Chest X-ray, AP view. Patient: 50 years old, sex M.
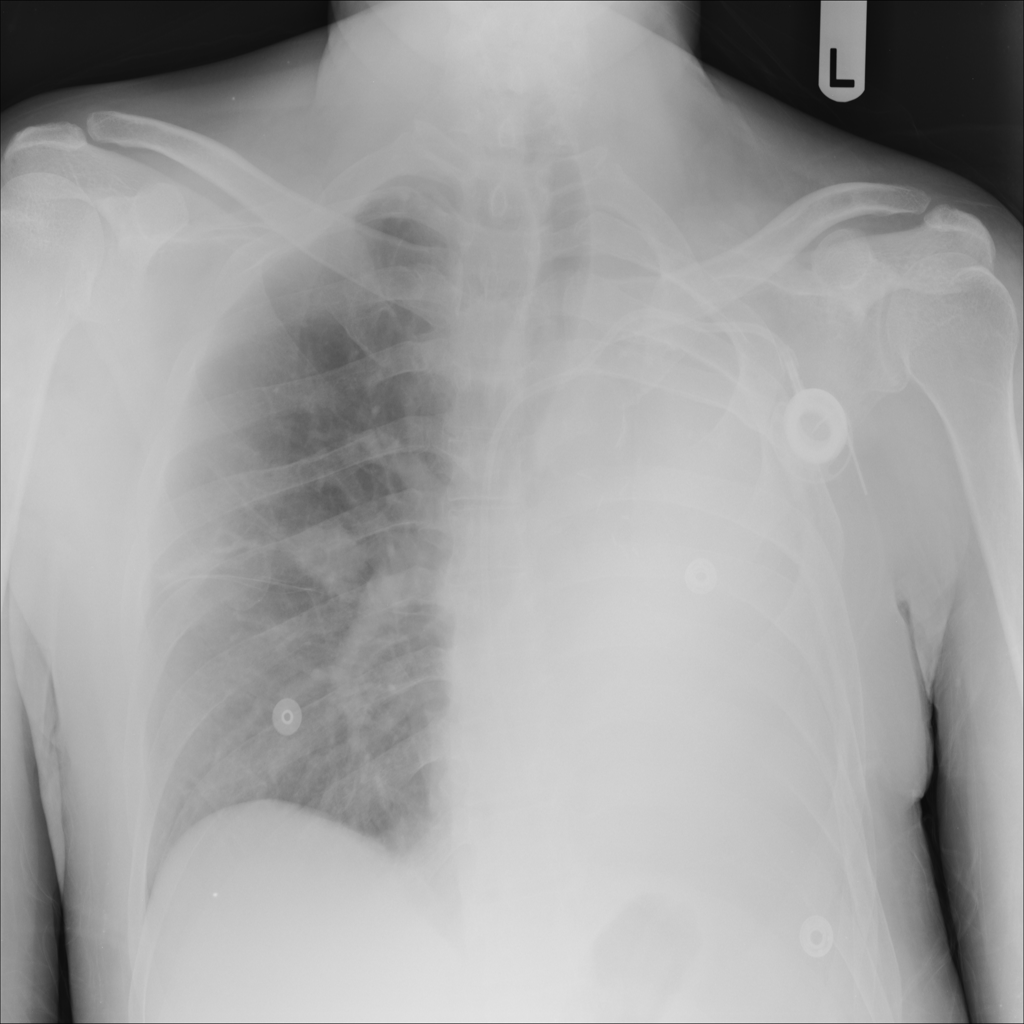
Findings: No Finding